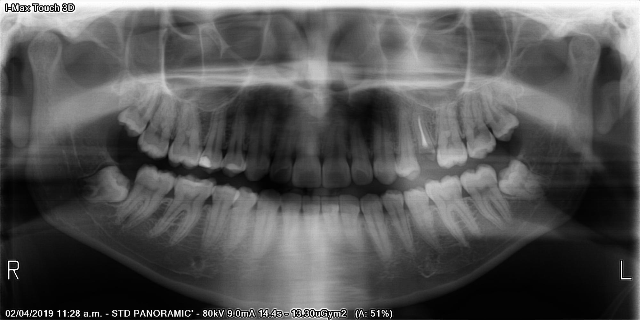
adult